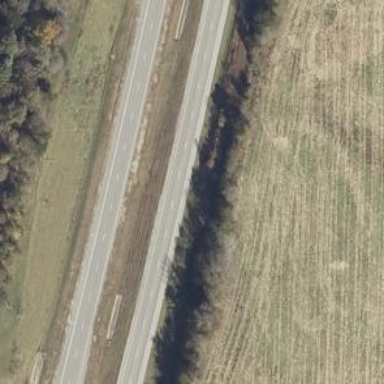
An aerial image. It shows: Asphalt trunk highway route.